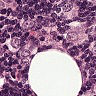
Metastatic tissue present: yes